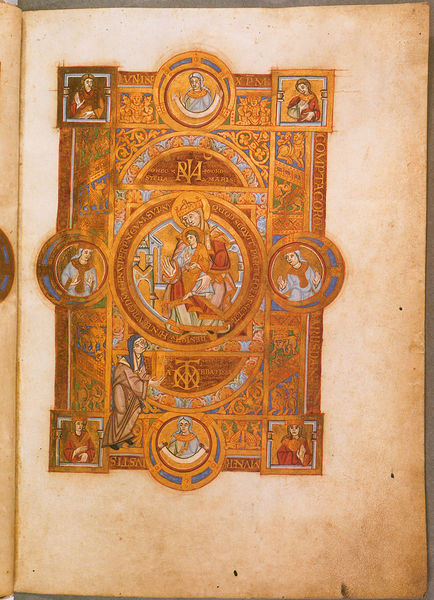
Titel: Uta Codex
Institution: München, Staatsbibliothek
Schlagwörter: blau, frauen, gelb, grün, frau, säule, ornament, bibel, geschichte, mensch, gold, krone, kreis, rund, schrift, papier, buch, kreuz, seite, illustration, text, buchstaben, kreise, pergament, heiligenschein, christus, jesus, jesus christus, griechisch, mittelalter, heilige, maria, madonna, ikone, latein, stifter, apostel, buchmalerei, evangelium, evangelisten, evangeliar, manuskript, orthodox, lebensgeschichte, #stifter